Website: crate-barrel
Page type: payment
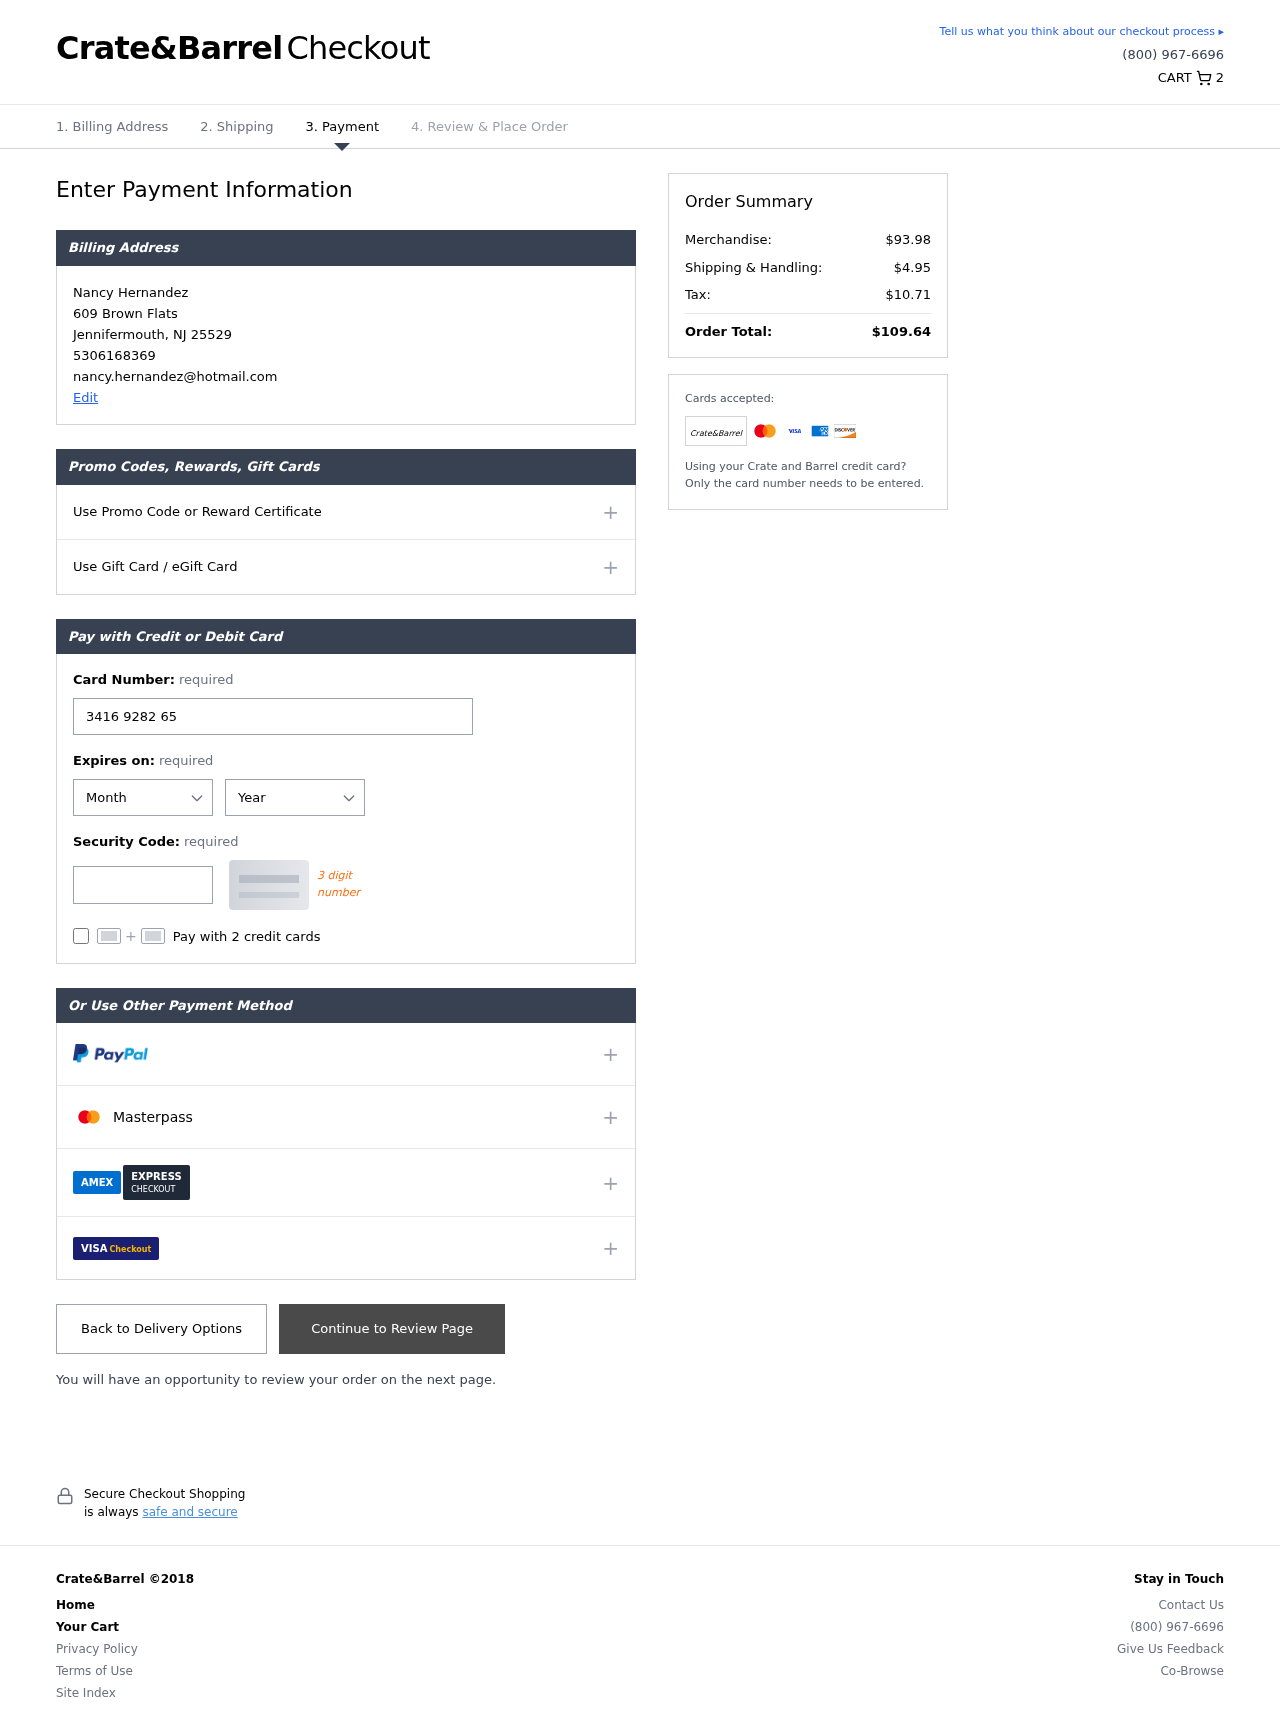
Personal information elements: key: PII_CARD_CVV
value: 2631
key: PII_CARD_EXPIRY_MONTH
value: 02
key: PII_CARD_EXPIRY_YEAR
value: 29
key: PII_CARD_NUMBER
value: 3416 9282 6548 754
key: PII_CITY
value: Jennifermouth
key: PII_EMAIL
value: nancy.hernandez@hotmail.com
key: PII_FULLNAME
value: Nancy Hernandez
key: PII_PHONE
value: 5306168369
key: PII_POSTCODE
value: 25529
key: PII_STATE_ABBR
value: NJ
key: PII_STREET
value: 609 Brown Flats
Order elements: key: ORDER_NUM_ITEMS
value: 2
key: ORDER_SUBTOTAL
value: $93.98
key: ORDER_SHIPPING_COST
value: $4.95
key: ORDER_TAX
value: $10.71
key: ORDER_TOTAL
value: $109.64